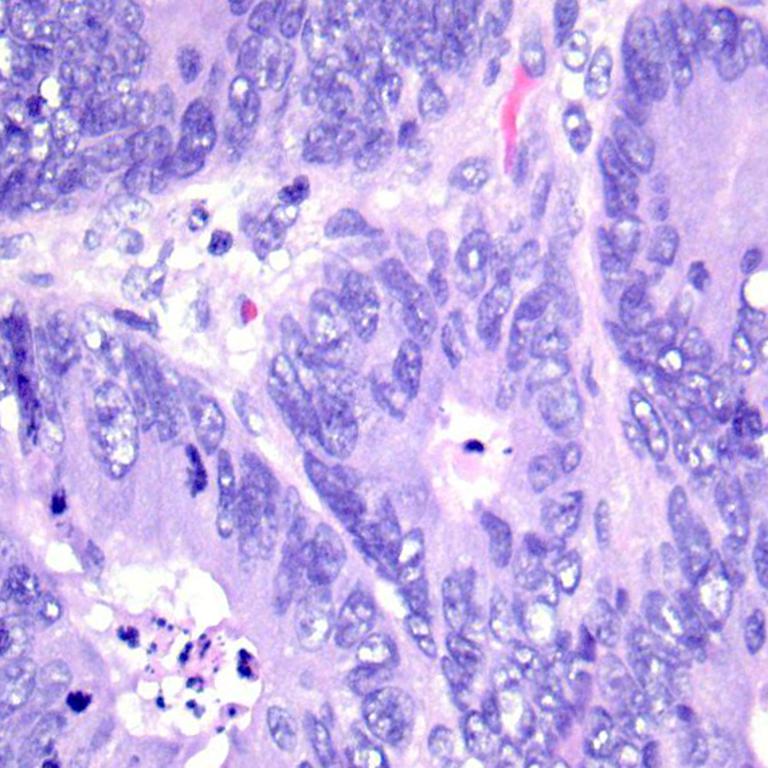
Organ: colon
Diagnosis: adenocarcinomas